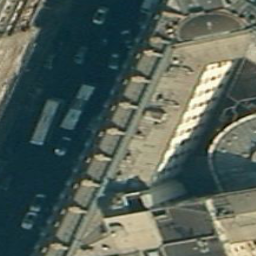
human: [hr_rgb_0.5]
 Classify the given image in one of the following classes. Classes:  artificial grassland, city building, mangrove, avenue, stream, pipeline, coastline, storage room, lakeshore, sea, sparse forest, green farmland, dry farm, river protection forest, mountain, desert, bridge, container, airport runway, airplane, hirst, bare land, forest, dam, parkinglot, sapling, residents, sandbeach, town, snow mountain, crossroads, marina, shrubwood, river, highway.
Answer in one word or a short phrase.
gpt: city building